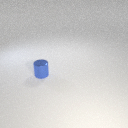
small blue metal cylinder